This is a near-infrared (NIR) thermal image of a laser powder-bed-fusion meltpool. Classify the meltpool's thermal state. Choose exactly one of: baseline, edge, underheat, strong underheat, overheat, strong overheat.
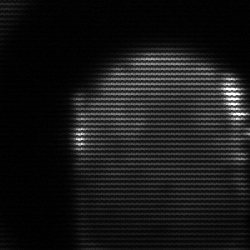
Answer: edge